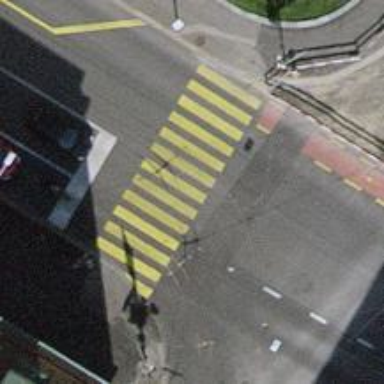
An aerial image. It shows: Crossing with traffic signals.